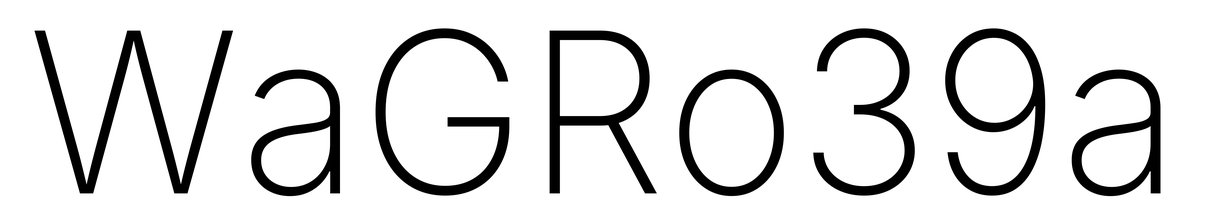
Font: Inter_ExtraLight